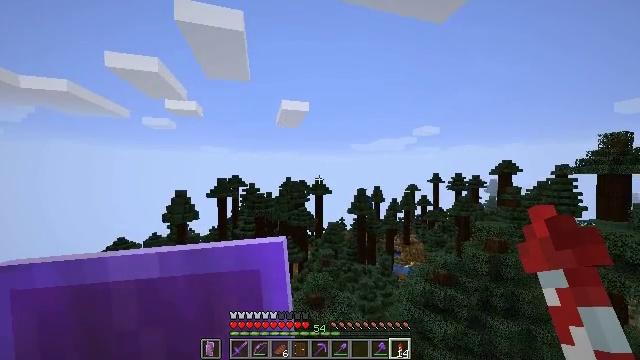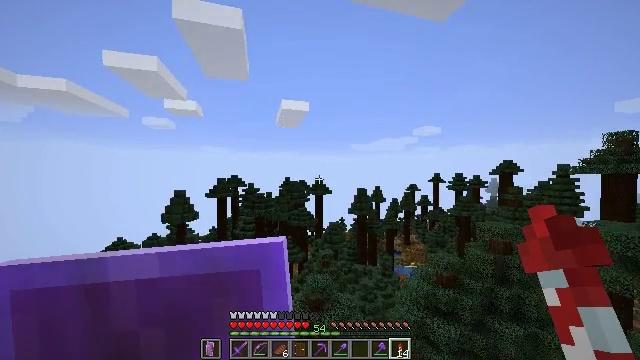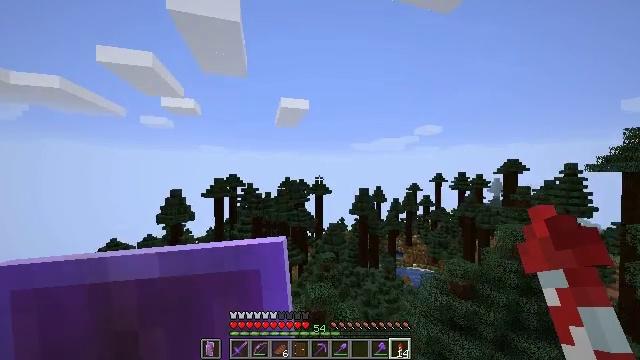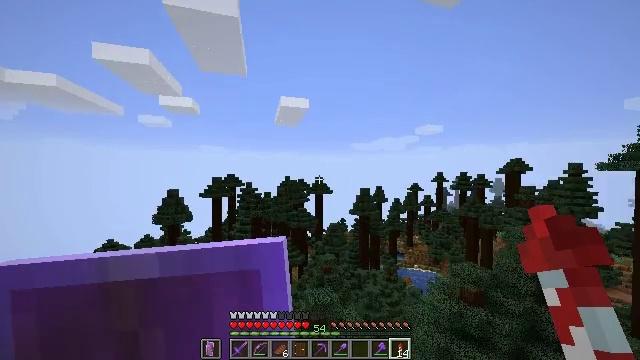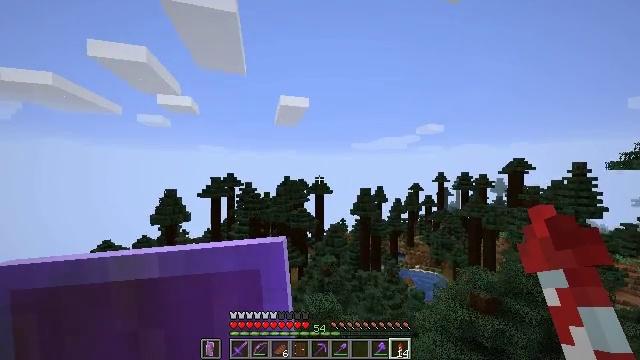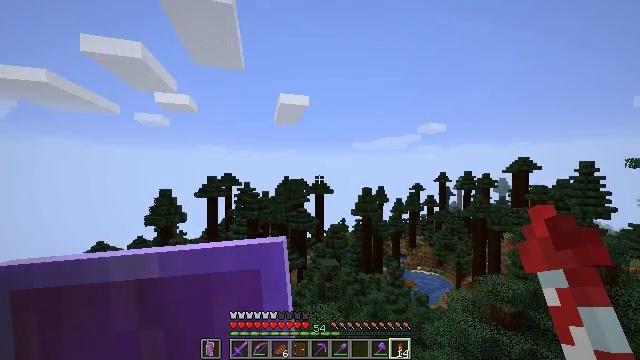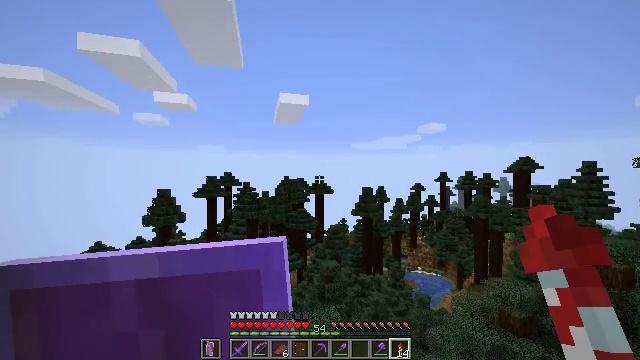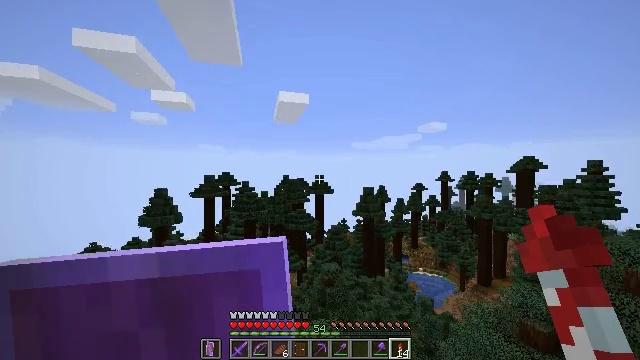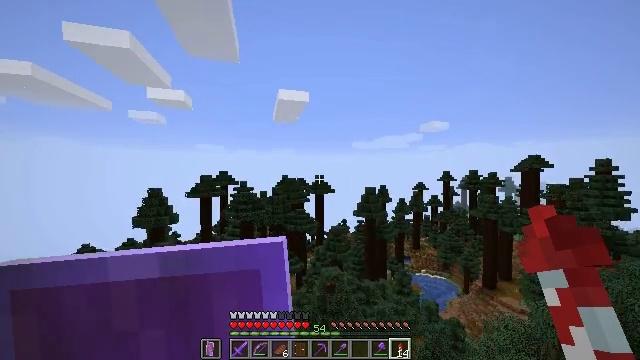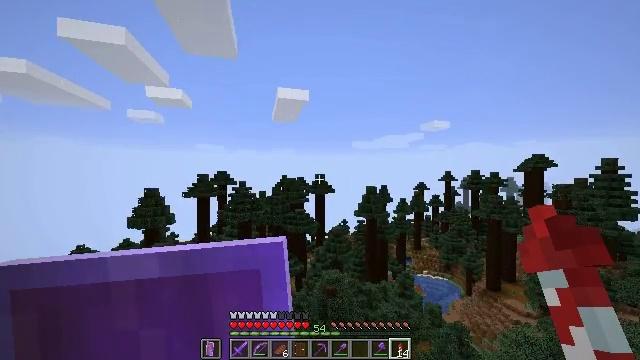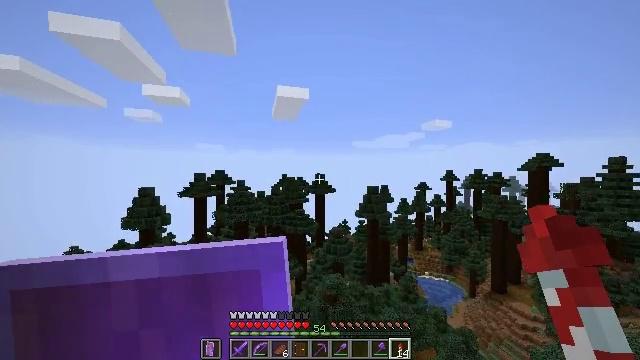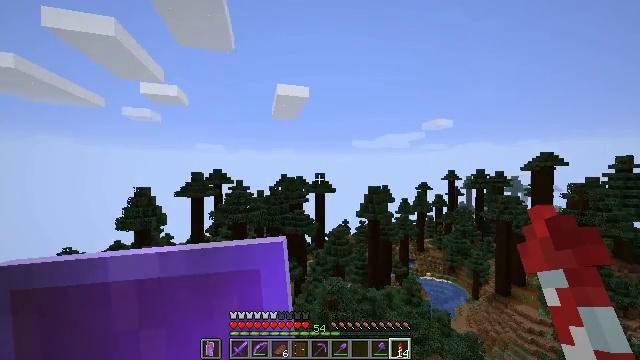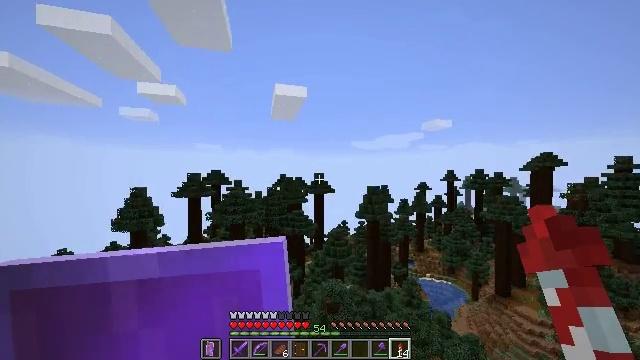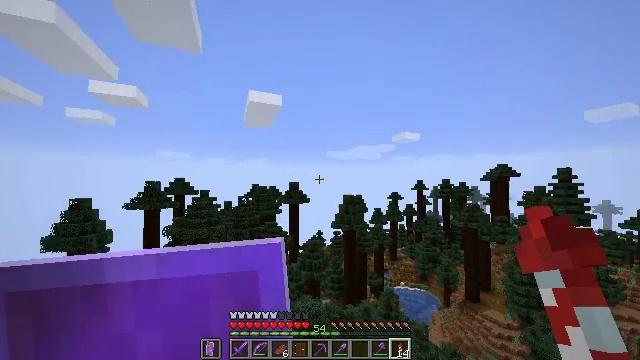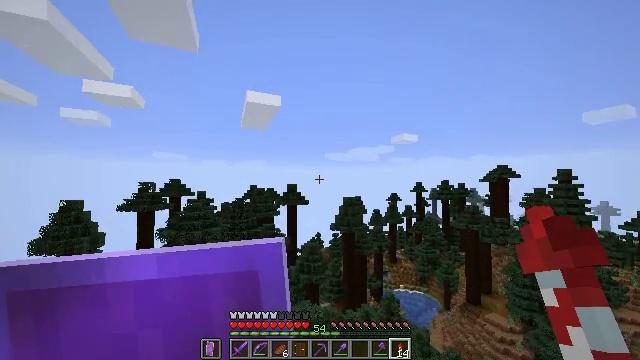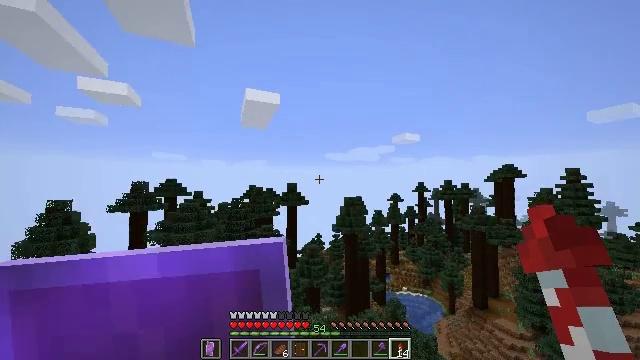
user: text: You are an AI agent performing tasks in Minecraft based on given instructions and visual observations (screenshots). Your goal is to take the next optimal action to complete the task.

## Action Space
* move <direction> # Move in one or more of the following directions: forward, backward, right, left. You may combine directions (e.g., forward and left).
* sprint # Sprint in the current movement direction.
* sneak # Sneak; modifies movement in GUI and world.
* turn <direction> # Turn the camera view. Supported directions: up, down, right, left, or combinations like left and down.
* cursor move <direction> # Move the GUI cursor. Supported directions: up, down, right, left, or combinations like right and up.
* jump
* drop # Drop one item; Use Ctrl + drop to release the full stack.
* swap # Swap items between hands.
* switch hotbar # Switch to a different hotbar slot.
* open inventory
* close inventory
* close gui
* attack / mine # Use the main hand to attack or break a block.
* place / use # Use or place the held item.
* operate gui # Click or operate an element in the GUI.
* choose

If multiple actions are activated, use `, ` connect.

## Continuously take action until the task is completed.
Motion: motion action
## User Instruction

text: craft item air
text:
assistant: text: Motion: move forward, sprint, jump
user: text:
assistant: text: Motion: move forward, sprint, jump
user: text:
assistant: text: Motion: move forward, sprint, jump
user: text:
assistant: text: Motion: move forward, sprint, jump
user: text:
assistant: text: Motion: move forward, sprint, jump
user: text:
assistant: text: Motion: move forward, sprint, jump
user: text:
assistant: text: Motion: move forward, sprint, jump
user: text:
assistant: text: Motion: move forward, sprint, jump
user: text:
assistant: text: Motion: move forward, sprint, jump
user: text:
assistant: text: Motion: move forward, sprint, jump
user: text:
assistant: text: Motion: move forward, sprint, jump
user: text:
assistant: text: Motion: move forward, sprint, jump
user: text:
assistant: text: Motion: move forward, sprint, turn right and up, jump
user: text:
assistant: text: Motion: move forward, sprint, jump
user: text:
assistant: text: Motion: move forward, sprint, jump
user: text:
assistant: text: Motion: move forward, sprint, jump
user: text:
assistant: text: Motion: move forward, sprint, jump
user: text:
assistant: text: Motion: move forward, sprint, jump
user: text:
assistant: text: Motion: move forward, sprint, jump
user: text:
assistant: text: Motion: move forward, sprint, jump
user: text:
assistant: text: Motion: move forward, sprint, jump
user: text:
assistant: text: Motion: move forward, sprint, jump
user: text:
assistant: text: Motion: move forward, sprint, jump
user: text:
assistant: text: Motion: move forward, sprint, jump
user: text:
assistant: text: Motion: move forward, sprint, jump
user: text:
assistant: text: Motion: move forward, sprint, jump
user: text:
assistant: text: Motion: move forward, sprint, jump
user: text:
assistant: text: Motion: move forward, sprint, jump
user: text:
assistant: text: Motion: move forward, sprint, jump
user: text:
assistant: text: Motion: move forward, sprint, jump